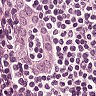
Metastatic tissue present: yes